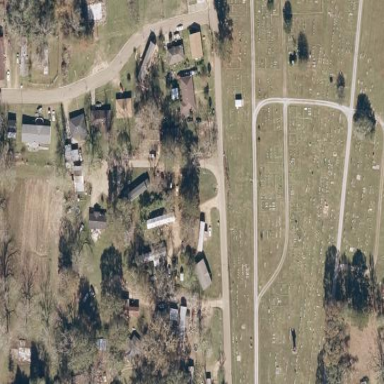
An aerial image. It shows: Cemetery.